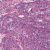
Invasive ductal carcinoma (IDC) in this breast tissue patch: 0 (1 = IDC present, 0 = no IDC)